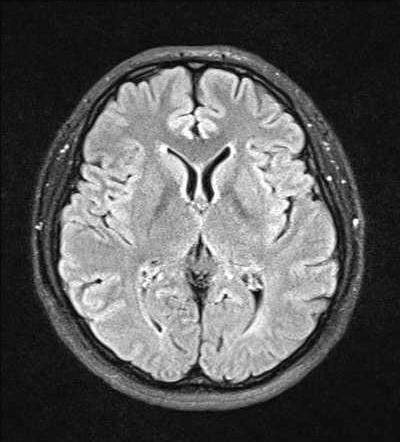
Label: notumor